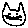
Label: cat